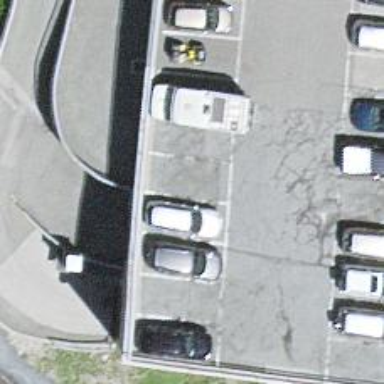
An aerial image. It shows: Parking entrance.